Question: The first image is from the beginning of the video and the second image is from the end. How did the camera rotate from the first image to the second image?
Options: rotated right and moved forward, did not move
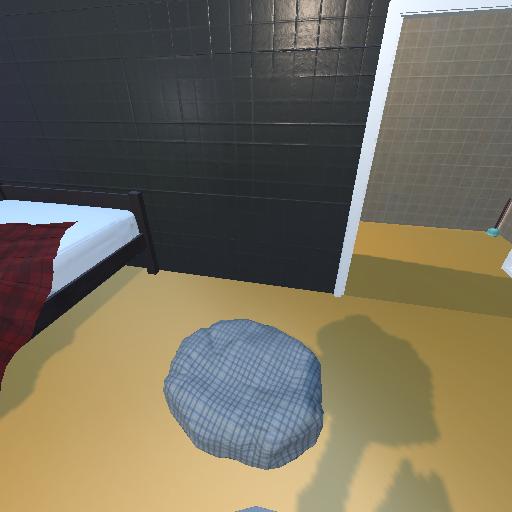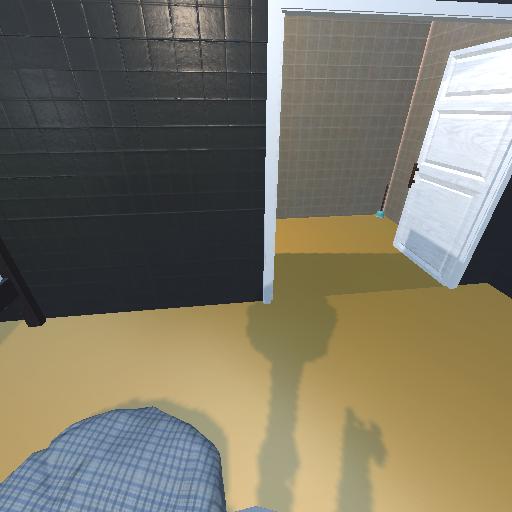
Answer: rotated right and moved forward